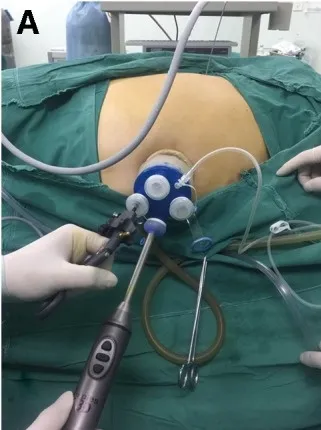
Laparoscopic external scenes of intraoperative operation. (A) Port position.
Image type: medical_photograph (other_medical_photograph)